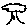
Label: tree